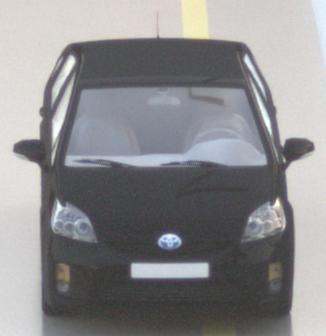
Make: Toyota
Model: Prius 1.5 Hybrid
Detailed model: Prius (HW2)
Model produced from: 2006/03
Model produced until: 2009/06
Doors: 5
Color: black
Road condition: wet road
Daytime: sunrise or sunset
Contrast: low contrast